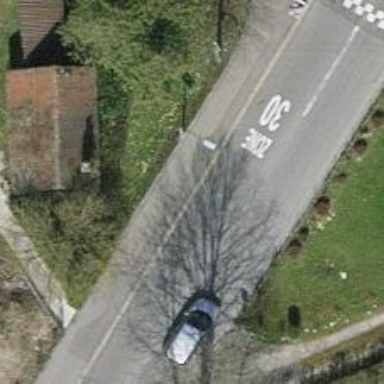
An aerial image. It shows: Bus stop with platform for public transport.